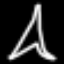
Label: The Eiffel Tower